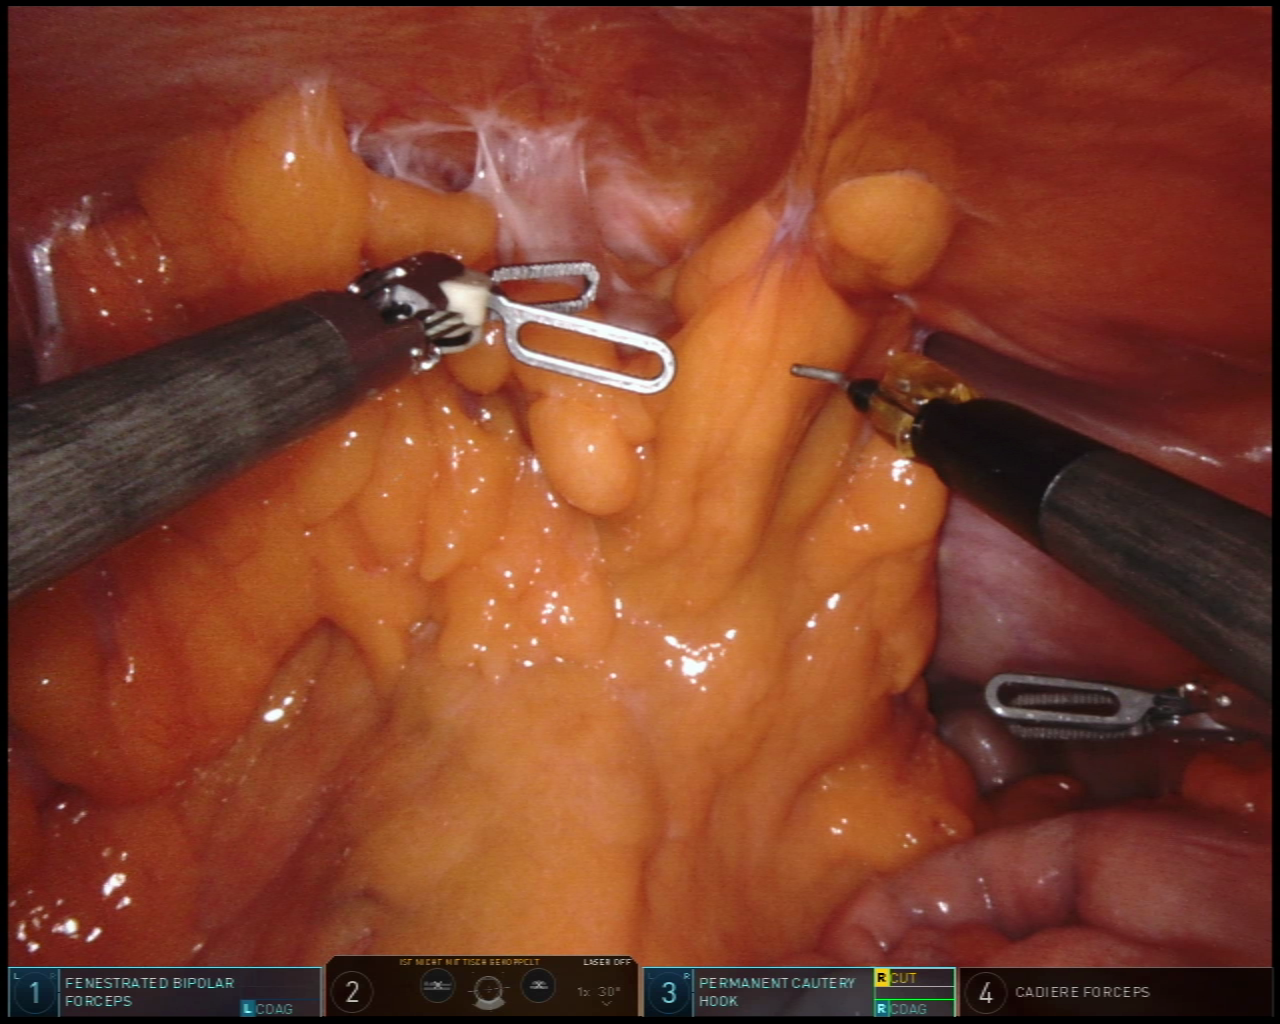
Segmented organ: abdominal_wall
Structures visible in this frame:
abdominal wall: yes
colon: yes
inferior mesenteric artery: no
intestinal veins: no
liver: no
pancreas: no
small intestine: yes
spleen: no
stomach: no
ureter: no
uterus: no
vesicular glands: no